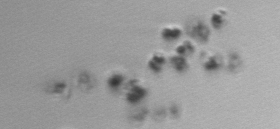
Label: Phaeocystis